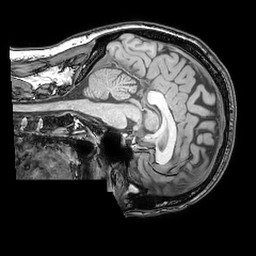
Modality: T1w
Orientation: sagittal
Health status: ill
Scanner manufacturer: philips
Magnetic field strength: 3 T
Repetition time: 0.007 s
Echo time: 0.0035 s